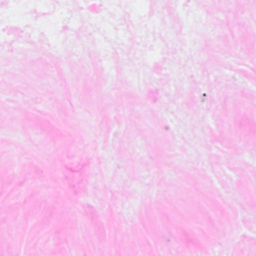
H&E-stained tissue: Breast